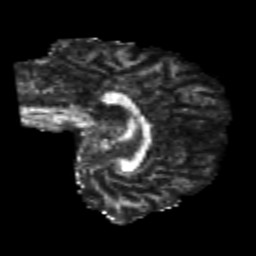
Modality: FA
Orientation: sagittal
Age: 24
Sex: male
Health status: healthy
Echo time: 0.074 s